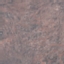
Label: HerbaceousVegetation